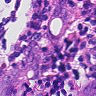
Metastatic tissue present: yes